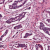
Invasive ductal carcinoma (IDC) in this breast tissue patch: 1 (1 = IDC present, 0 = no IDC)